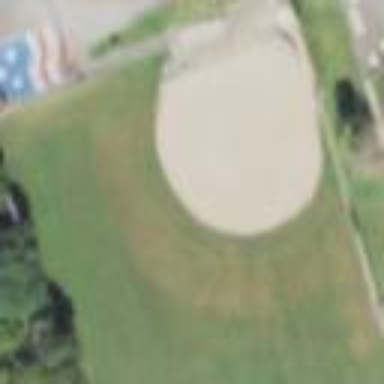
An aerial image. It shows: Recreational ground with baseball pitch.